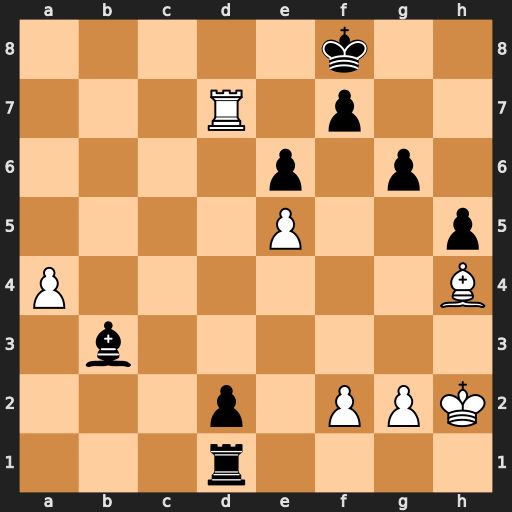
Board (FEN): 5k2/3R1p2/4p1p1/4P2p/P6B/1b6/3p1PPK/3r4
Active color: w
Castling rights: -
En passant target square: -
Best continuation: Rd8+ Kg7 Bf6+ Kh7 Rh8#